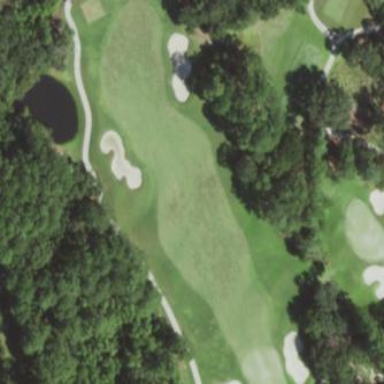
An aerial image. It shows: Area with grass used as rough in golf course.